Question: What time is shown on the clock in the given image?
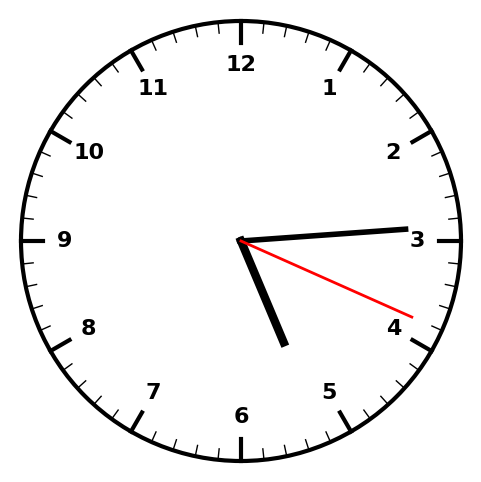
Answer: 05:14:19